Question: I'm using source files as is from video.js.
I'm loading the below code into a 'tab-pane active'.
The video 'play' button works.
The 'scrub' bar doesn't work. Only tested thus far in chrome.
'<div class="span9"> <video id="tutorial_video" class="video-js vjs-default-skin vjs-big-play-centered" controls preload="auto" width="auto" height="auto" poster="{{STATIC_URL}}video/tutorial/first-frame-how-to-guide.png"> <source src="{{STATIC_URL}}video/tutorial/tutorial.mp4" type='video/mp4'> <source src="{{STATIC_URL}}video/tutorial/tutorial.webm" type='video/webm'> <p class="vjs-no-js"> To view this video please enable JavaScript, and consider upgrading to a web browser that <a href="http://videojs.com/html5-video-support/" target="_blank">supports HTML5 video</a> </p> </div>'
Here is the style code that I used to position the movie in the middle.
'.video-js .vjs-tech { position: relative !important; }'
Here is a gif of it not working.

I do not get any introspector errors or console errors.
I broke out the code.
It worked.
I overwrote the video-js files with fresh ones from above it worked.
I changed a chunk of 'video-js.css' to below. It didn't work.
I changed it back, cleared my cache and refreshed the page. It didn't work.
'''
/* Individual tracks */
.video-js .vjs-text-track {
display: none;
font-size: 1.4em;
text-align: center;
margin-bottom: 0.1em;
/* Transparent black background, or fallback to all black (oldIE) */
/* background-color-with-alpha */
background-color: #00618e;
background-color: rgba(0, 97, 142, 1);
}
.video-js .vjs-subtitles {
color: #ffffff /* Subtitles are white */;
}
.video-js .vjs-captions {
color: #ffffff /* Captions are yellow */;
}
.vjs-tt-cue {
display: block;
}
'''
I noticed this error message in the django web server log.
'''
Exception happened during processing of request from ('192.168.1.70', 54466)
Traceback (most recent call last):
File "C:\Python27\lib\SocketServer.py", line 582, in process_request_thread
self.finish_request(request, client_address)
File "C:\Python27\lib\SocketServer.py", line 323, in finish_request
self.RequestHandlerClass(request, client_address, self)
File "C:\Python27\lib\site-packages\django\core\serversasehttp.py", line 126
, in __init__
super(WSGIRequestHandler, self).__init__(*args, **kwargs)
File "C:\Python27\lib\SocketServer.py", line 641, in __init__
self.finish()
File "C:\Python27\lib\SocketServer.py", line 694, in finish
self.wfile.flush()
File "C:\Python27\lib\socket.py", line 303, in flush
self._sock.sendall(view[write_offset:write_offset+buffer_size])
error: [Errno 10053] An established connection was aborted by the software in your host machine
'''
I belive that the issue may be with DJANGO's test server. I don't belive this to be an actual issue with 'video-js'.
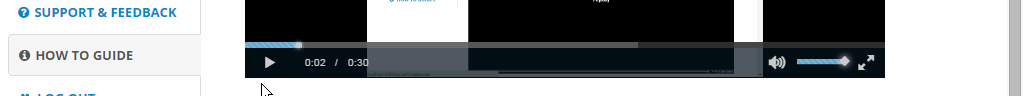
Answer: I noticed this error message in the django web server log.
'''
Exception happened during processing of request from ('192.168.1.70', 54466)
Traceback (most recent call last):
File "C:\Python27\lib\SocketServer.py", line 582, in process_request_thread
self.finish_request(request, client_address)
File "C:\Python27\lib\SocketServer.py", line 323, in finish_request
self.RequestHandlerClass(request, client_address, self)
File "C:\Python27\lib\site-packages\django\core\serversasehttp.py", line 126
, in __init__
super(WSGIRequestHandler, self).__init__(*args, **kwargs)
File "C:\Python27\lib\SocketServer.py", line 641, in __init__
self.finish()
File "C:\Python27\lib\SocketServer.py", line 694, in finish
self.wfile.flush()
File "C:\Python27\lib\socket.py", line 303, in flush
self._sock.sendall(view[write_offset:write_offset+buffer_size])
error: [Errno 10053] An established connection was aborted by the software in your host machine
'''
I belive that the issue may be with DJANGO's test server. I don't belive this to be an actual issue with 'video-js'.